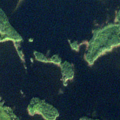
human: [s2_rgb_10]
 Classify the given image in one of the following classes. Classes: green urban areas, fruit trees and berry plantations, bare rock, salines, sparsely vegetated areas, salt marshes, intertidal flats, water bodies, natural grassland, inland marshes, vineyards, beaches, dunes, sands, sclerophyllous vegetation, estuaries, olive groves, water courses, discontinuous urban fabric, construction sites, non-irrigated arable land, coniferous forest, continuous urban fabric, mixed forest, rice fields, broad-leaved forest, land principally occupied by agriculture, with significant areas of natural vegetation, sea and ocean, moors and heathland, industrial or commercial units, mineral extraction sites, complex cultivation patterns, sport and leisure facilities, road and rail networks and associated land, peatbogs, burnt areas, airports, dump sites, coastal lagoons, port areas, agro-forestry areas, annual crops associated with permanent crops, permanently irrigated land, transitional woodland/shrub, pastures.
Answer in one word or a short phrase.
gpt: coniferous forest, mixed forest, water bodies